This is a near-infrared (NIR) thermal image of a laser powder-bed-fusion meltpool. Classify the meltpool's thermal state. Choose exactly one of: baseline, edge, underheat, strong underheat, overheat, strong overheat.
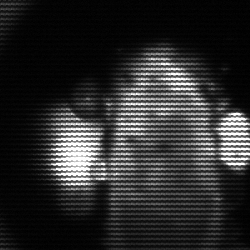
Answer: strong underheat